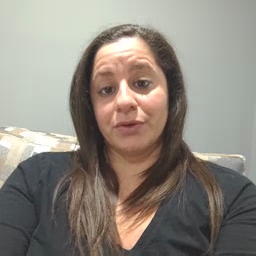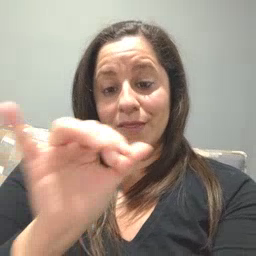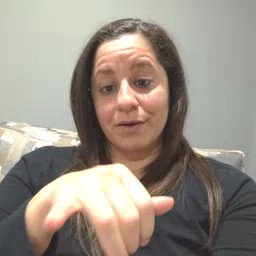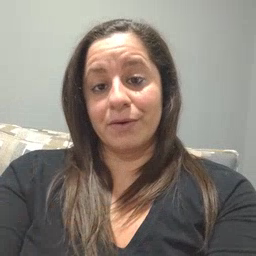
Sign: that